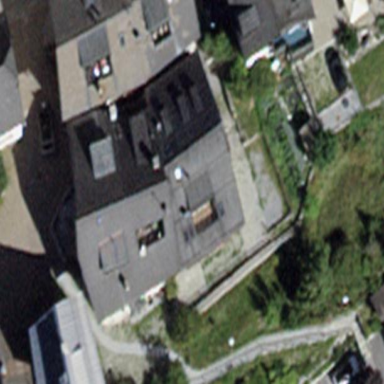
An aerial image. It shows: Building.